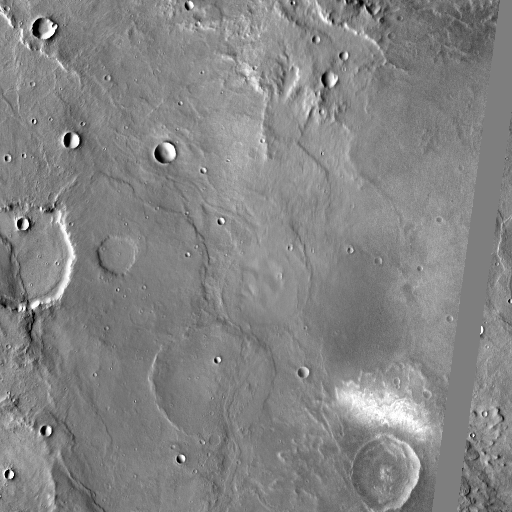
Crater classes present: Background, Other, Layered, Buried, Secondary